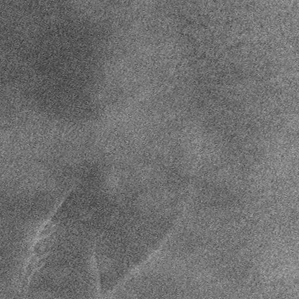
Label: frost